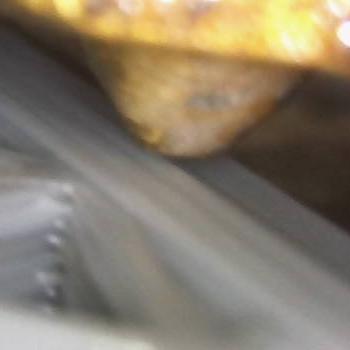
Flow rate: 54%